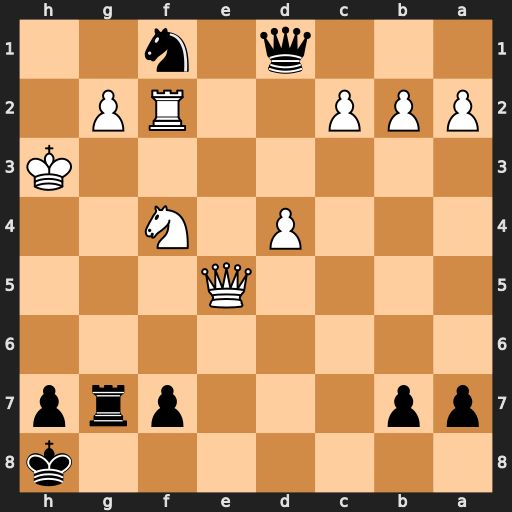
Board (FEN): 7k/pp3prp/8/4Q3/3P1N2/7K/PPP2RP1/3q1n2
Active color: b
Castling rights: -
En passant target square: -
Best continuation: Qg4#